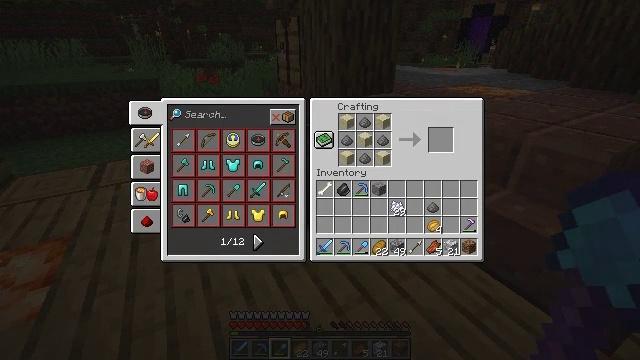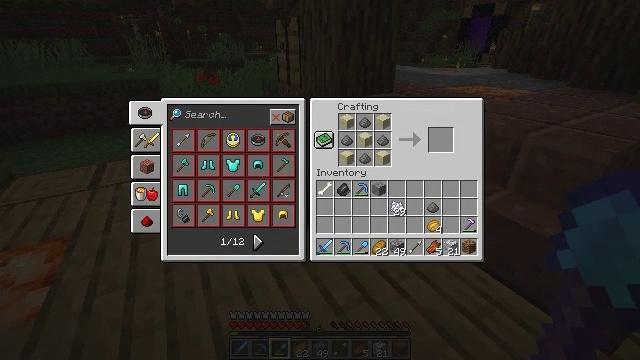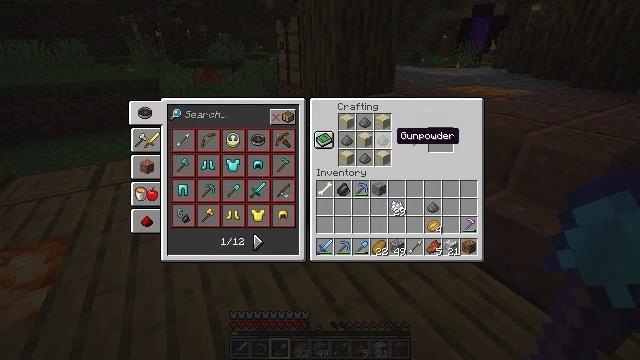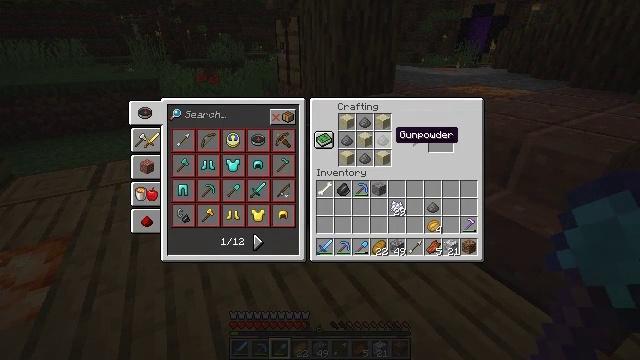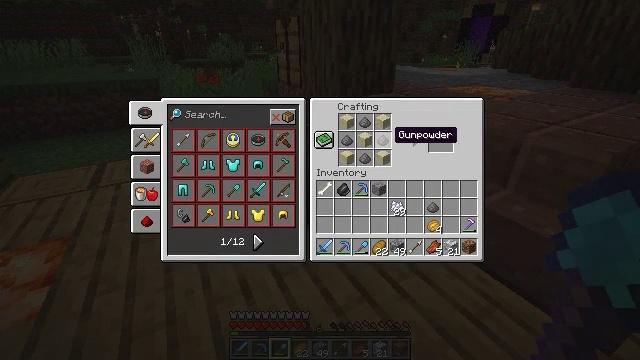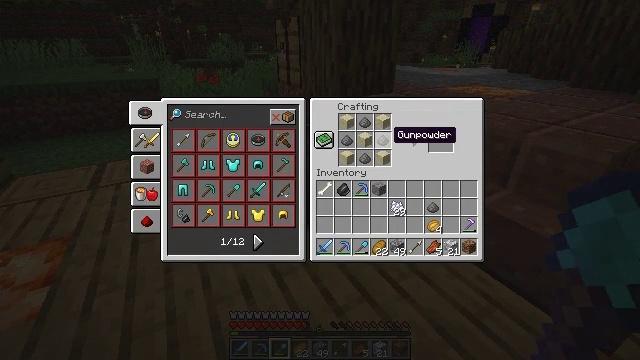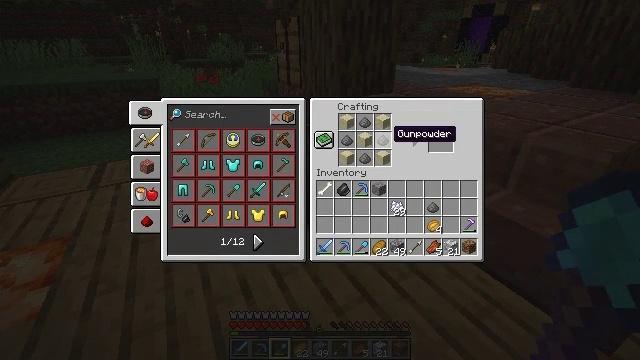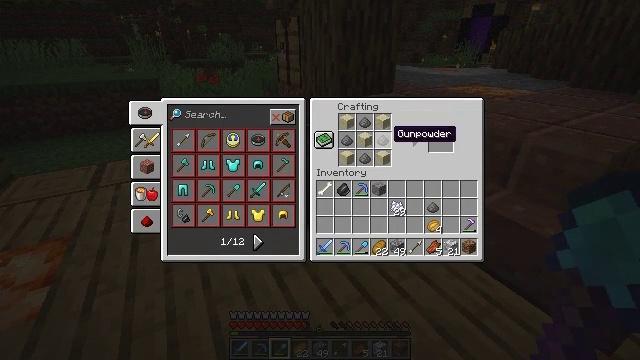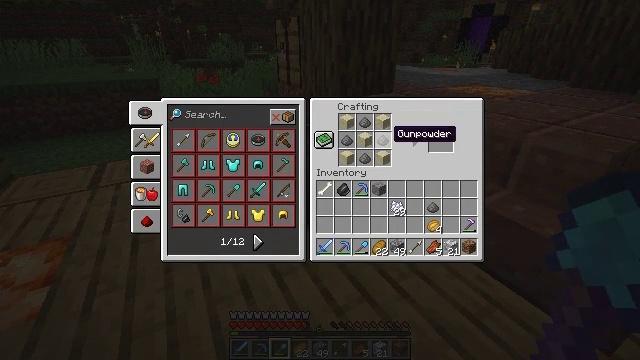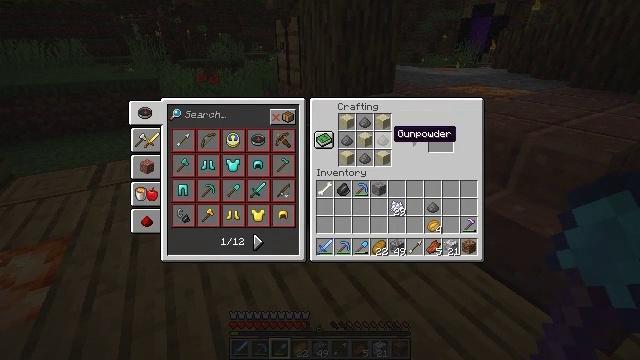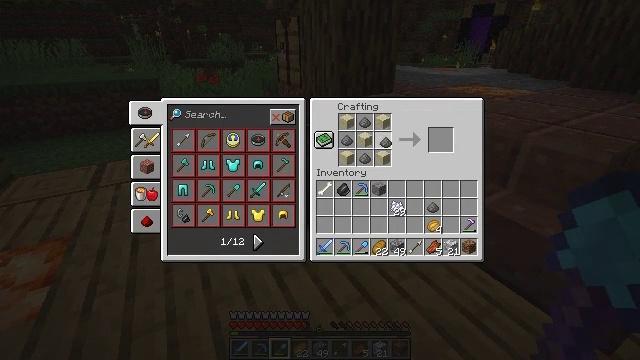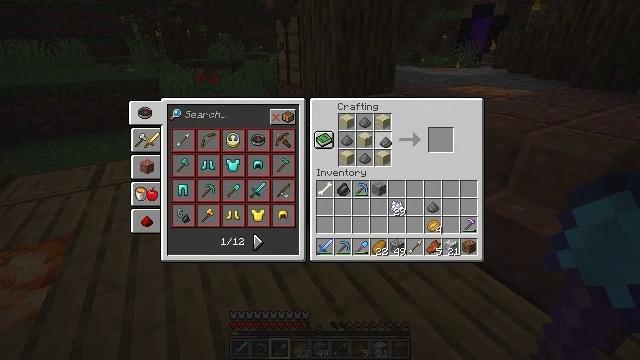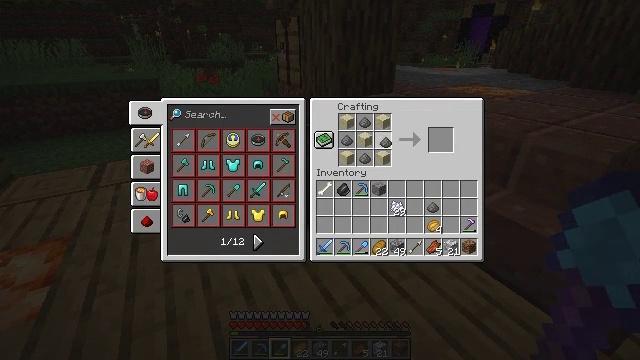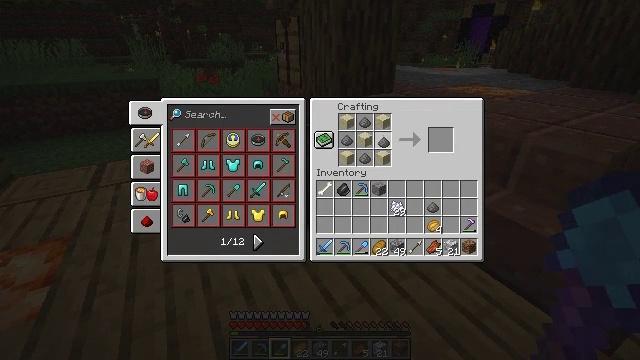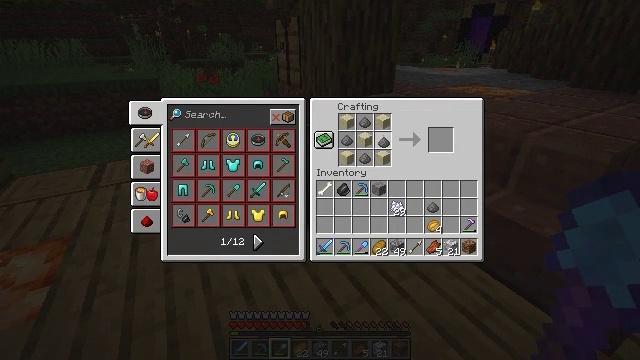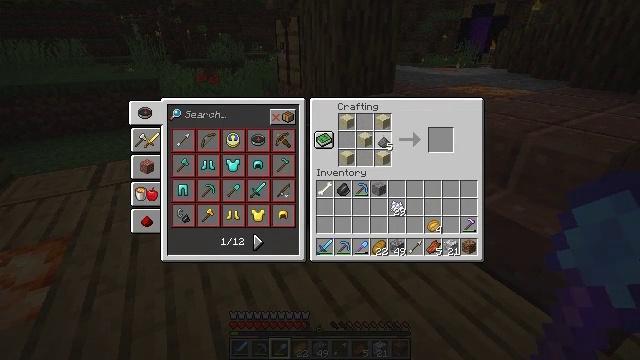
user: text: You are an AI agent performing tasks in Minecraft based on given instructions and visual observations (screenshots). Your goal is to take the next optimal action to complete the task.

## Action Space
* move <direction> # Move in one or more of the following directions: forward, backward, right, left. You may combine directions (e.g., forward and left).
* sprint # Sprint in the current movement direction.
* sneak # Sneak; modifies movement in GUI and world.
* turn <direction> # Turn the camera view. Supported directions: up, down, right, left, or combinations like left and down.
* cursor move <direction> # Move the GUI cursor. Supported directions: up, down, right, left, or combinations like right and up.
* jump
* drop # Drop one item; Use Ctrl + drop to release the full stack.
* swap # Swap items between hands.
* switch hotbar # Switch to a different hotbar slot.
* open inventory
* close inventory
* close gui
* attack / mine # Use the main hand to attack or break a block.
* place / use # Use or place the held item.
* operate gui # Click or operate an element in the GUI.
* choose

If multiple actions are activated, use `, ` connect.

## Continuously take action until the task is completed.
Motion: motion action
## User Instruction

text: Craft a block of TNT with sand and gunpowder.
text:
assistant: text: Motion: cursor move left
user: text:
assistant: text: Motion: no_op
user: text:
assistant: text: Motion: no_op
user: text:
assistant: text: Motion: no_op
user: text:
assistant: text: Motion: no_op
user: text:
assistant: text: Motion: no_op
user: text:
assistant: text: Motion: no_op
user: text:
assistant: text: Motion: no_op
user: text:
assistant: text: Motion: no_op
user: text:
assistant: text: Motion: operate gui
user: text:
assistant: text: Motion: operate gui
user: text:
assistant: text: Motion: no_op
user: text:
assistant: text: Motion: operate gui
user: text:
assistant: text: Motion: operate gui
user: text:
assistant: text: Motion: no_op
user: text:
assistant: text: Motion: cursor move down
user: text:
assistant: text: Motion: cursor move down
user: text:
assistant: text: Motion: no_op
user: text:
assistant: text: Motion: no_op
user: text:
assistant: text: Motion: operate gui
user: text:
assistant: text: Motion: operate gui
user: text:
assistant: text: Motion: operate gui
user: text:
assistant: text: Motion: no_op
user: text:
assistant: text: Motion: no_op
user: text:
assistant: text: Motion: no_op
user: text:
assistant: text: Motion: no_op
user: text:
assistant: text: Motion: no_op
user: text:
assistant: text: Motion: no_op
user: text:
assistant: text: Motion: no_op
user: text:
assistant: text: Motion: no_op